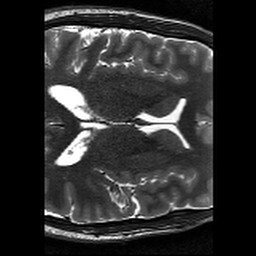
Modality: T2w
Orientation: axial
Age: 22
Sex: male
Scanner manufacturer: siemens
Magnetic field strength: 3 T
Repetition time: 11.39 s
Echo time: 0.09 s